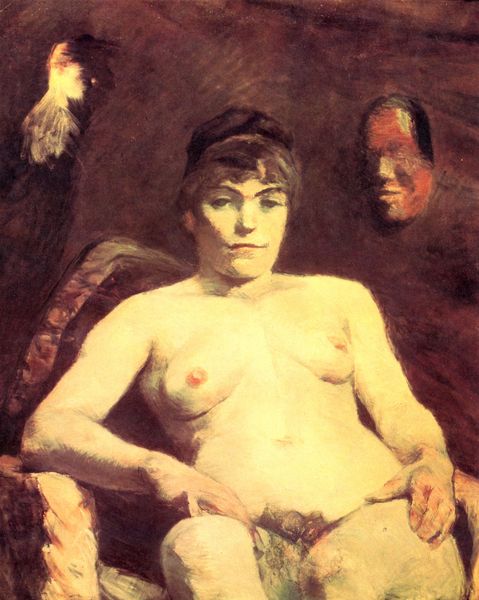
Titel: Die dicke Marie
Künstler: Henri de Toulouse-Lautrec
Standort: Wuppertal
Institution: Von der Heydt-Museum
Schlagwörter: akt, feuer, gemälde, hand, haut, kopf, körper, mann, nackt, schatten, vogel, weiß, gelb, mädchen, sitzen, braun, brust, busen, frau, frisur, grau, haar, hintergrund, köpfe, licht, mund, männer, nase, orange, schwarz, stuhl, zimmer, ölbild, blick, dame, rot, tuch, gesichter, wand, arm, arme, augen, gesicht, inkarnat, stehen, bildnis, hände, innenraum, portrait, porträt, rückenlehne, vorhang, öl, pastos, haare, sessel, sitzend, prostituierte, blässe, front, frontal, lippen, voyeur, pony, beine, kopfbedeckung, bein, brüste, dutt, sofa, lasziv, liegen, zuschauer, abstrakt, formen, violett, figuren, dick, weiblich, ernst, nabel, nackte, brustwarzen, erotik, geschlecht, knie, liegend, model, scham, umriss, fleisch, corinth, offen, flamme, maske, geld, sex, schoss, halboffen, schamhaare, miene, korbstuhl, blaß, geister, schopf, sessellehne, masken, korbsessel, nutte, sitzens, fra, abschätzig, aktmodell, hure, muschi, brunette, busen4, vulgär, nkarnat, schmahaare, intimbeharung, beharung